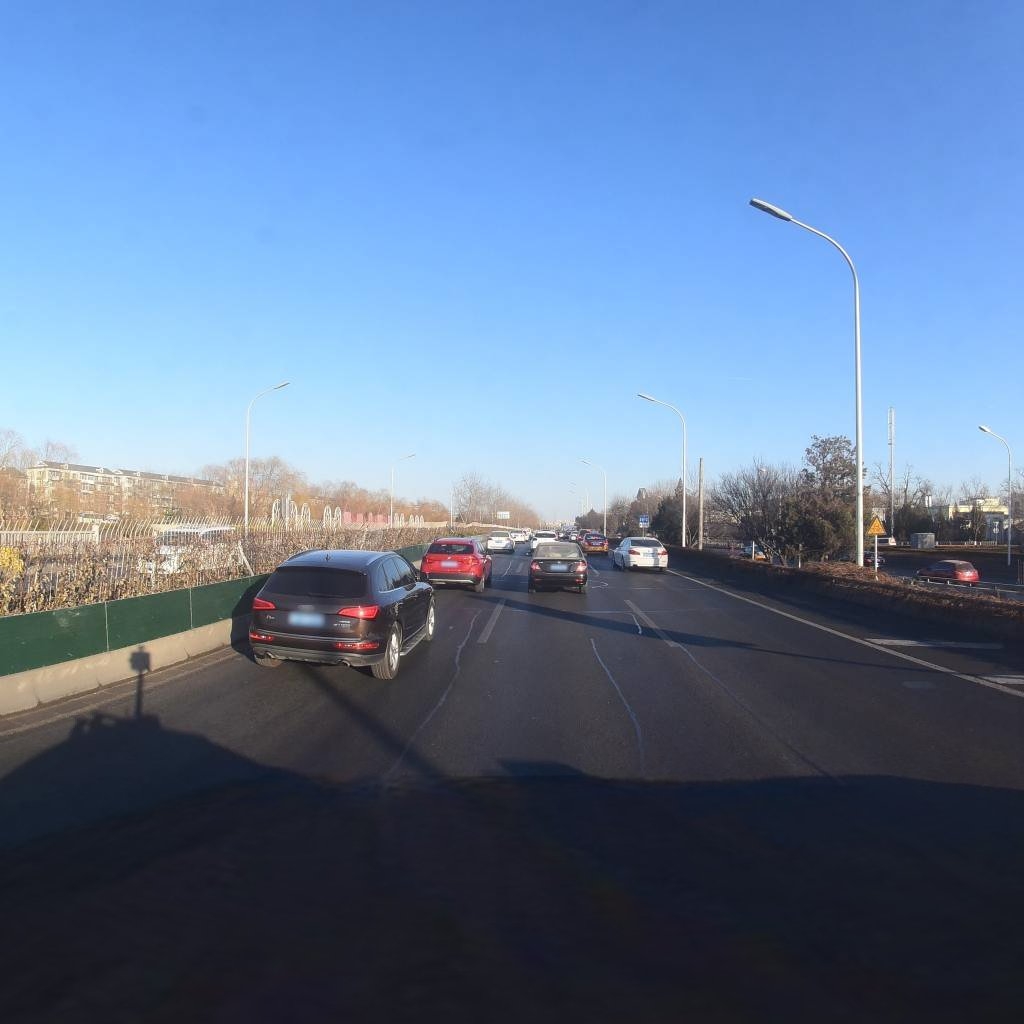
Region: Dongcheng
Road damage annotations: longitudinal patch, longitudinal patch, longitudinal patch, longitudinal patch, longitudinal patch, transverse patch